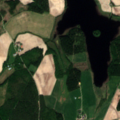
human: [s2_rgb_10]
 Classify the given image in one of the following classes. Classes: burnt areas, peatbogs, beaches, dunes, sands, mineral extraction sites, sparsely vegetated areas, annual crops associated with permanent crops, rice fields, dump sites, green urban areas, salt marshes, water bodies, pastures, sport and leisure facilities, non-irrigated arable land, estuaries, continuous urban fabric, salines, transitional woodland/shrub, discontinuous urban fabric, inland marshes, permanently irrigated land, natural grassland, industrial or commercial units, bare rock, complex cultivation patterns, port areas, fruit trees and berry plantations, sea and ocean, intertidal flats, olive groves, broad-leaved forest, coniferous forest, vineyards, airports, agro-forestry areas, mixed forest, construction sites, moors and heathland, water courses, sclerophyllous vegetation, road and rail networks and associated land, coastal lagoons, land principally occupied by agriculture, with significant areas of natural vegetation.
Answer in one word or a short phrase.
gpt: non-irrigated arable land, land principally occupied by agriculture, with significant areas of natural vegetation, coniferous forest, mixed forest, transitional woodland/shrub, water bodies